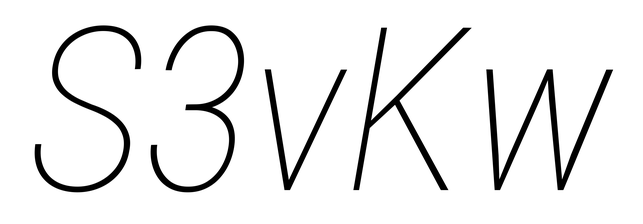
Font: Roboto-Italic_Condensed_Thin_Italic